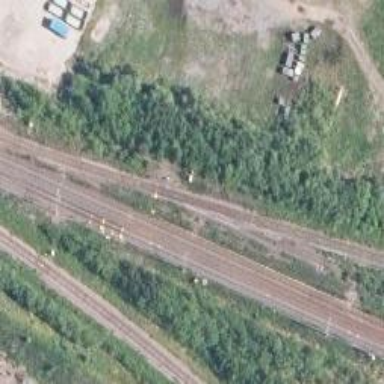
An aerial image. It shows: Rail track of class B1.